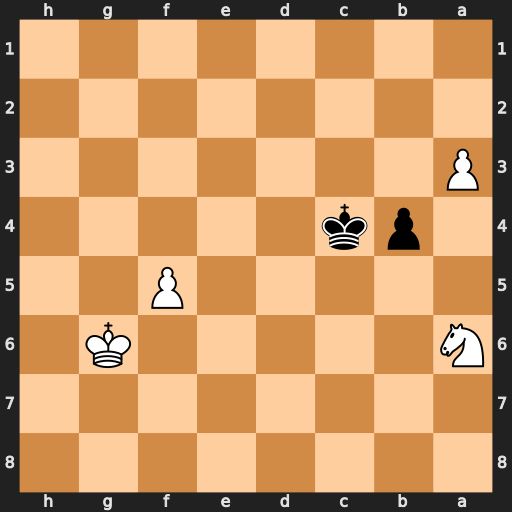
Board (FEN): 8/8/N5K1/5P2/1pk5/P7/8/8
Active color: b
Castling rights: -
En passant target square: -
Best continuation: b3 f6 b2 Kg7 b1=Q